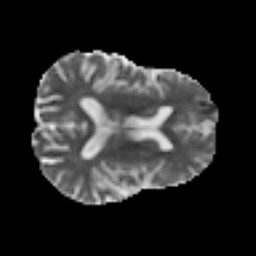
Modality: MD
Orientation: axial
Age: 41
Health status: ill
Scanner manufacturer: philips
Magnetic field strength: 3 T
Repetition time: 9 s
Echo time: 0.127 s